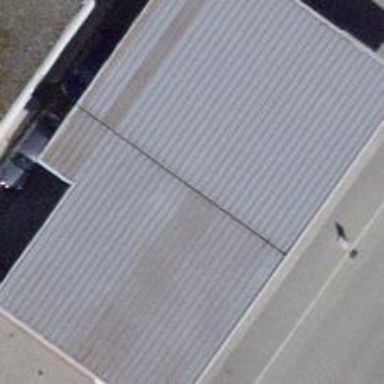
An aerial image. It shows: Fuel station.